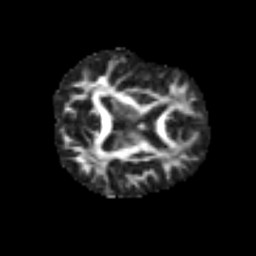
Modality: FA
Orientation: axial
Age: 51
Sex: male
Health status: ill
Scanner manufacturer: siemens
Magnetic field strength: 3 T
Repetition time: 8.7 s
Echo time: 0.11 s